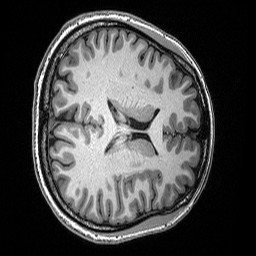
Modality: T1w
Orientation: axial
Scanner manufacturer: siemens
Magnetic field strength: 3 T
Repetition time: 2.53 s
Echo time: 0.0033 s